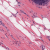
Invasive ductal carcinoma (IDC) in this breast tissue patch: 0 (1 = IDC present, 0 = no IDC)